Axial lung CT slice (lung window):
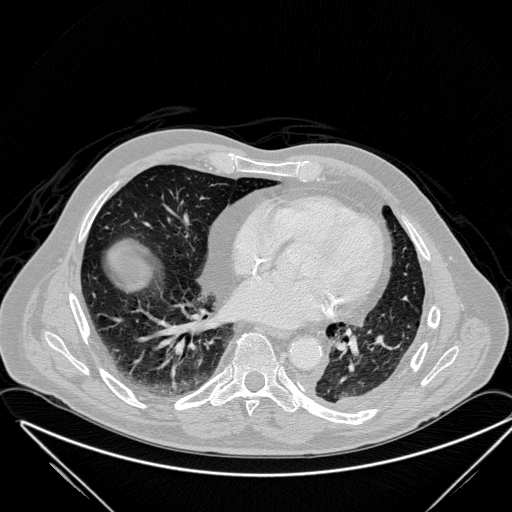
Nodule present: no